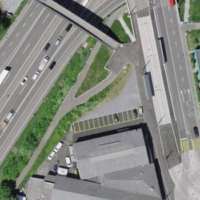
EUNIS habitat code: 57
Species observed at this site:
Pica pica
Corylus avellana